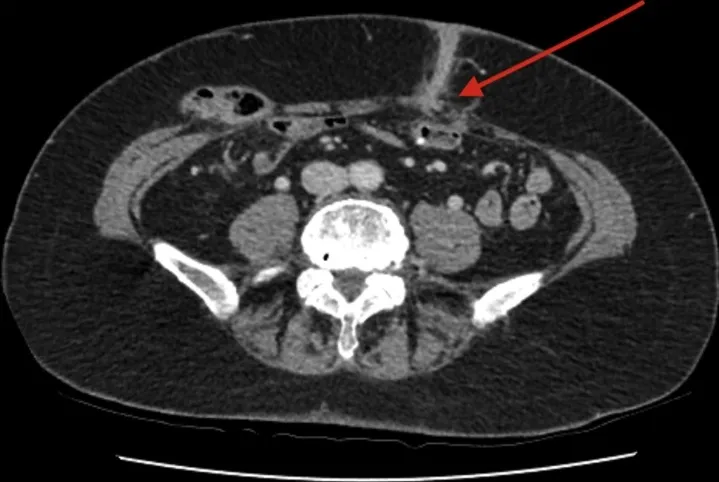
Contrast CT image of the ECF in the axial plane.
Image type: radiology (ct)